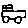
Label: car